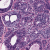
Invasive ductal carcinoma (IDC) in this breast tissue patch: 0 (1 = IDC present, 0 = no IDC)